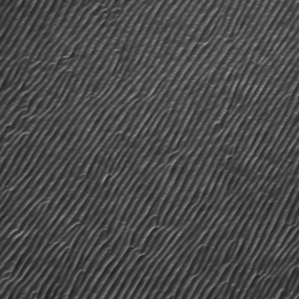
Label: frost